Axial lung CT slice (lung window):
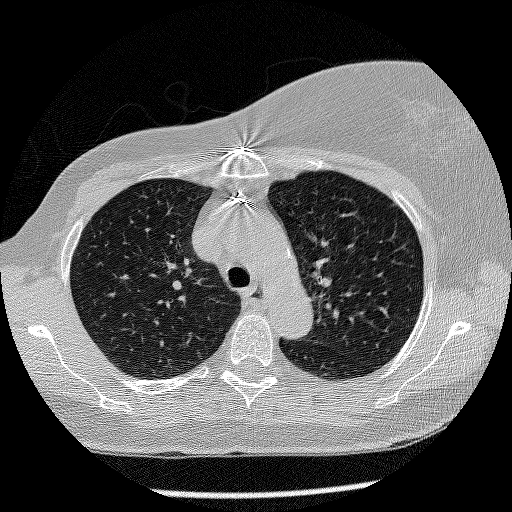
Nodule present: no